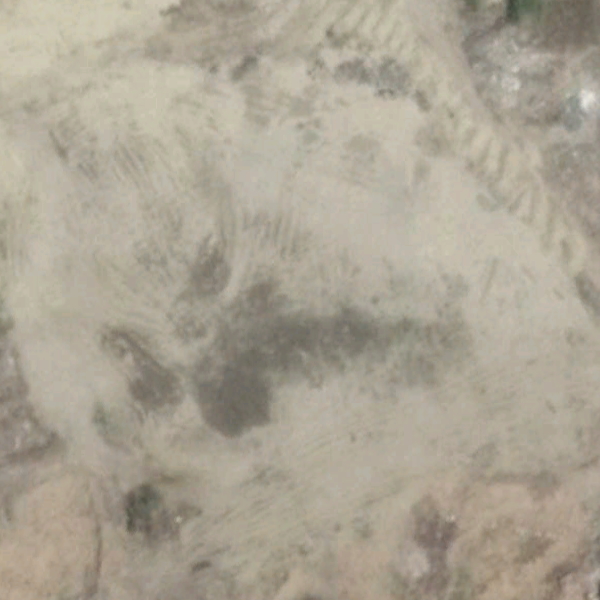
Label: BareLand